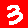
Digit: 3